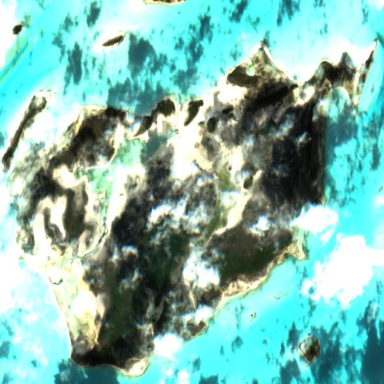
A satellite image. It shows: Island with natural coastline.